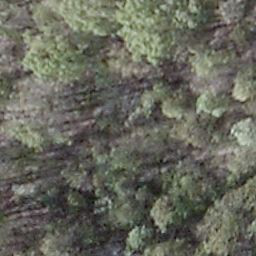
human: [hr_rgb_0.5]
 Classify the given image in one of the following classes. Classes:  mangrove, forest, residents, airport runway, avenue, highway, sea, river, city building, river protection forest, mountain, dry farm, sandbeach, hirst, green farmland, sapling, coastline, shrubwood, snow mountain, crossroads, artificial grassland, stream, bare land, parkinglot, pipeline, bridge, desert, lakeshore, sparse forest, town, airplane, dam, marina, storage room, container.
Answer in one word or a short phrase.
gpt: shrubwood